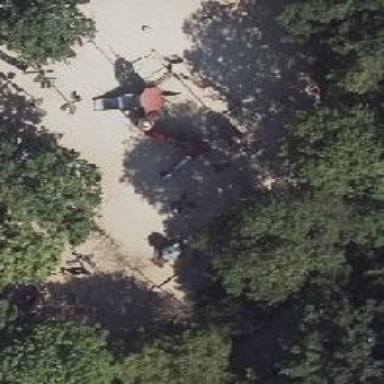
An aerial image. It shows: Playground structure.